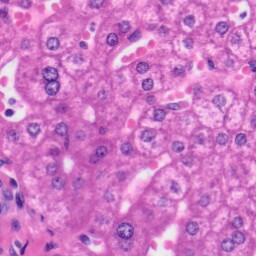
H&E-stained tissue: Liver